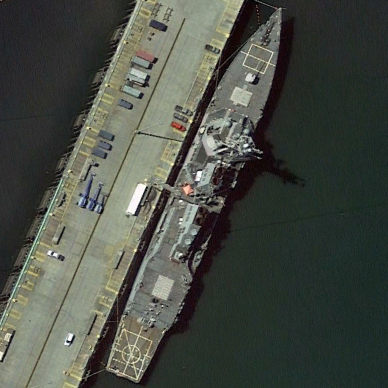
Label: destroyer